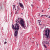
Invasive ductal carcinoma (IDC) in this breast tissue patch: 0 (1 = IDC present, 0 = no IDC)